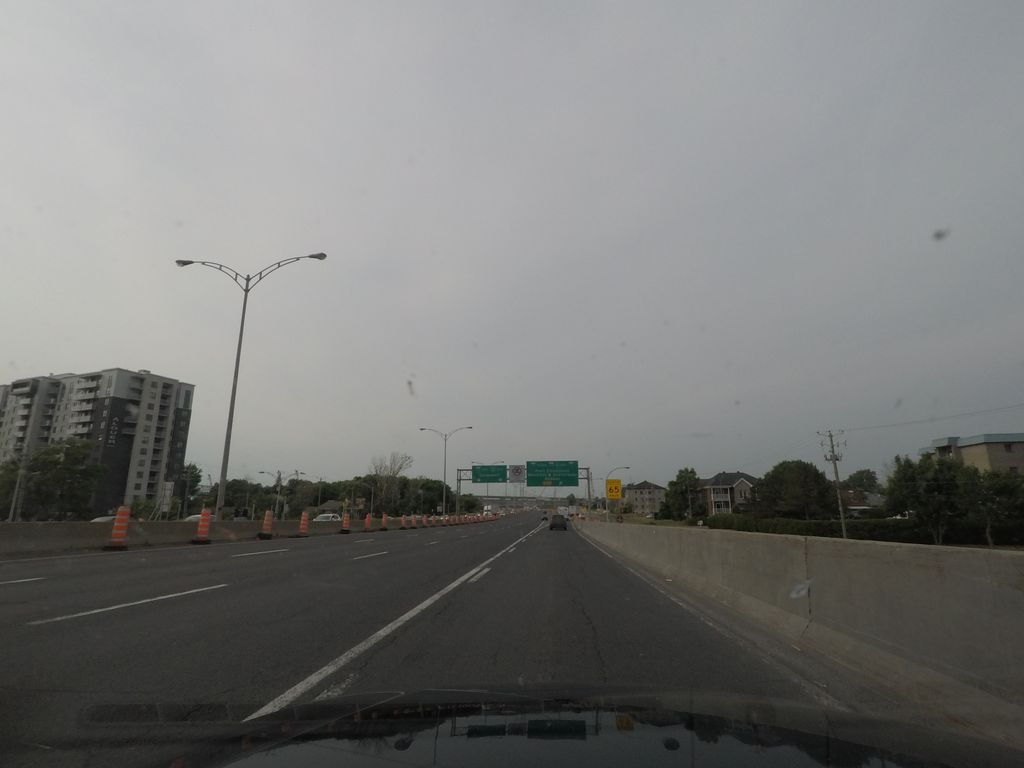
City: montreal